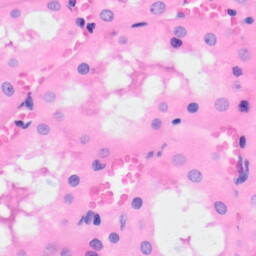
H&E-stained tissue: Kidney